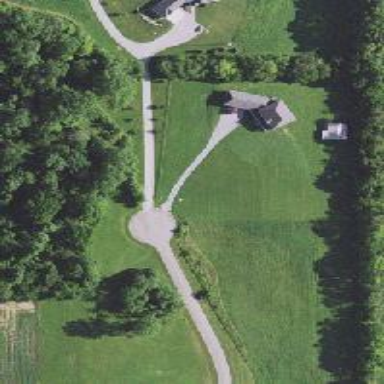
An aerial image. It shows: Driveway.